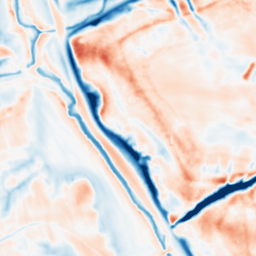
Category: multiscale
Decomposition family: dog_multiscale
Decomposition parameters: sigma_ratio: 2
n_scales: 3
base_sigma: 1
Upsampling method: quintic
Upsampling parameters: scale: 4
Upsampling scale: 4